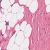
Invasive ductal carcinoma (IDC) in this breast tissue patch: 0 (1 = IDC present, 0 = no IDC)